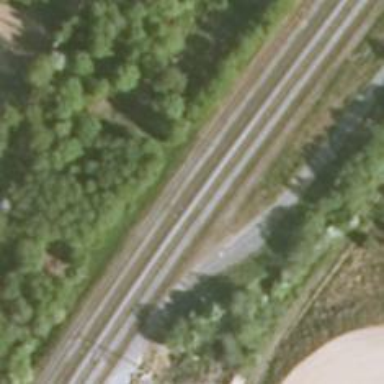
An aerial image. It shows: Railway track of class B1.